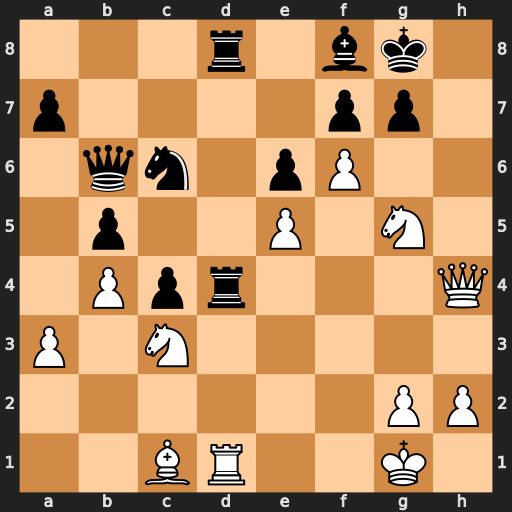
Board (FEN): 3r1bk1/p4pp1/1qn1pP2/1p2P1N1/1Ppr3Q/P1N5/6PP/2BR2K1
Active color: w
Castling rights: -
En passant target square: -
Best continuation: Qh7#